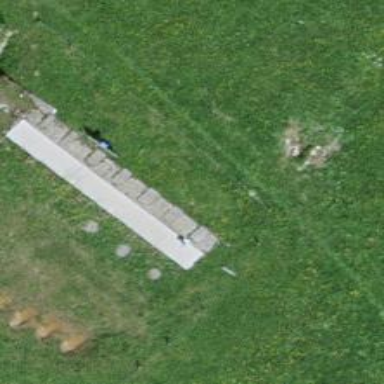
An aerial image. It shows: Retaining wall.